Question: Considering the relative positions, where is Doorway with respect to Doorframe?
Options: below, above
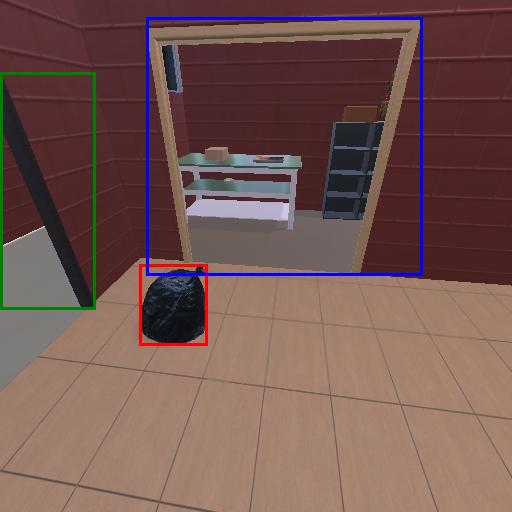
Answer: below